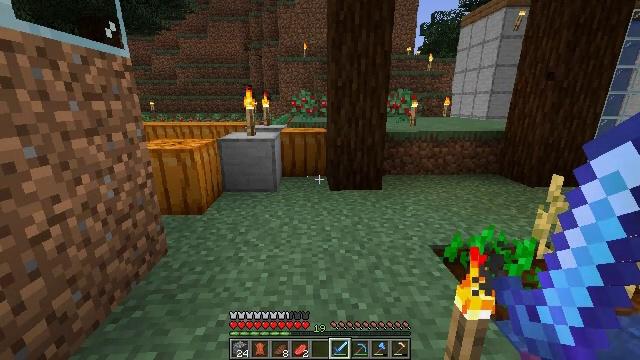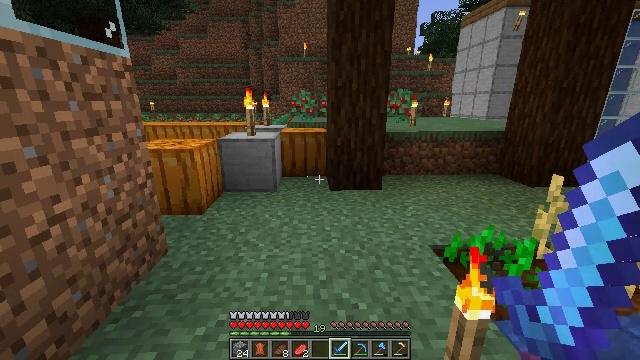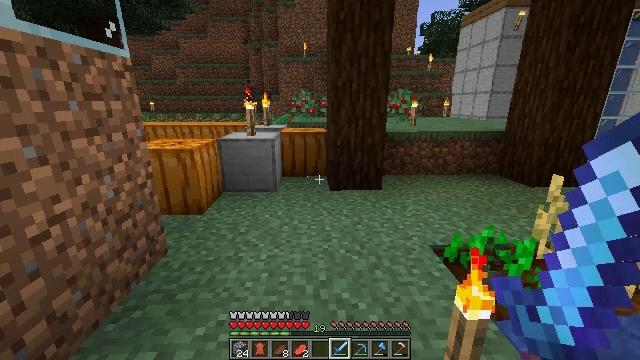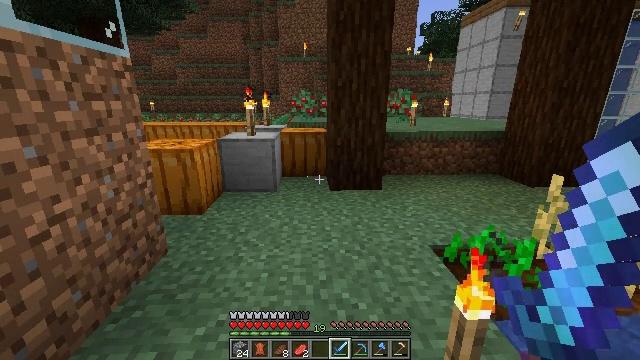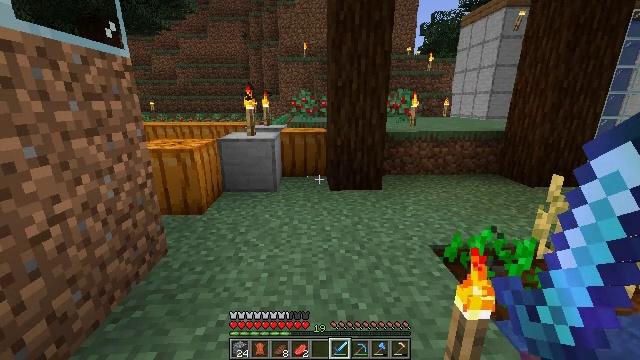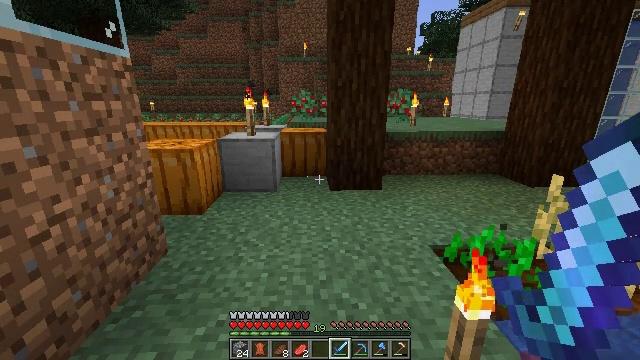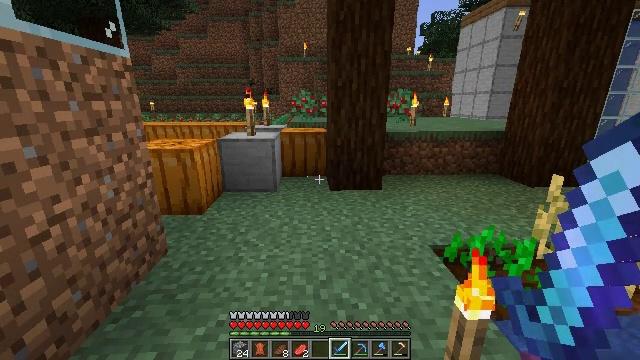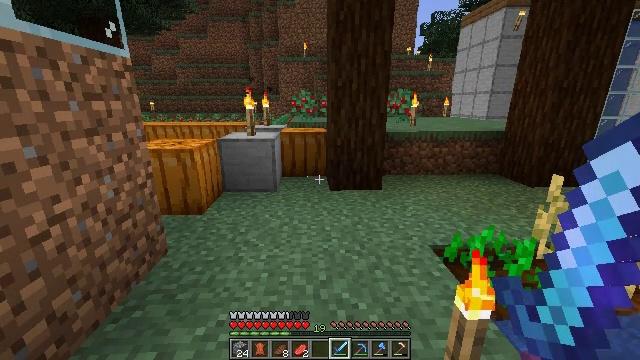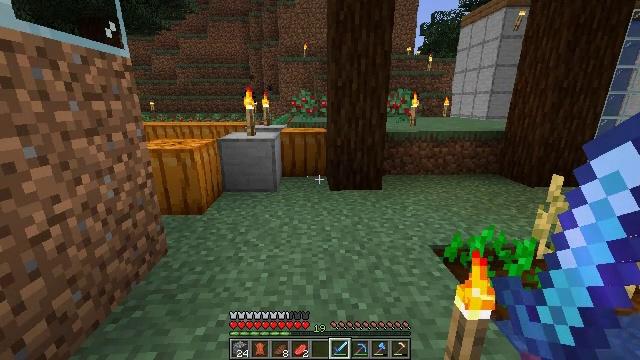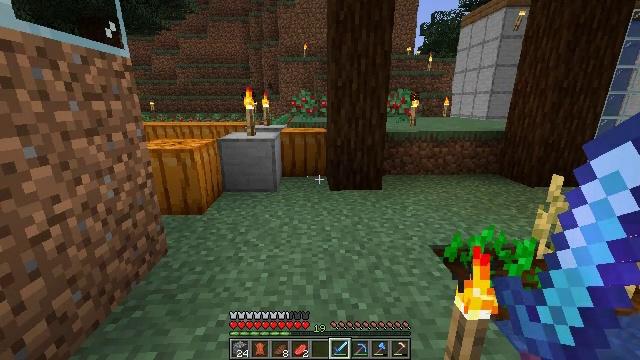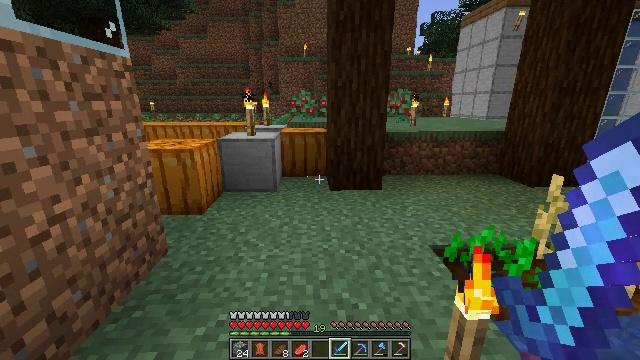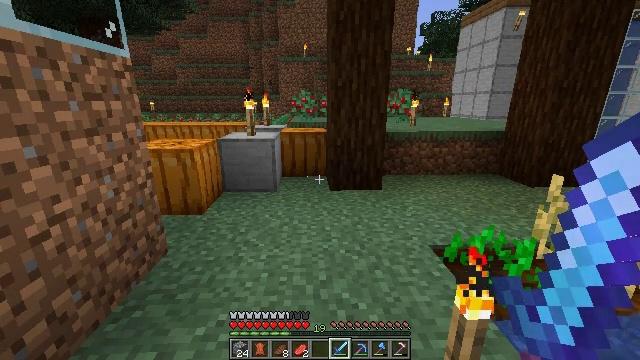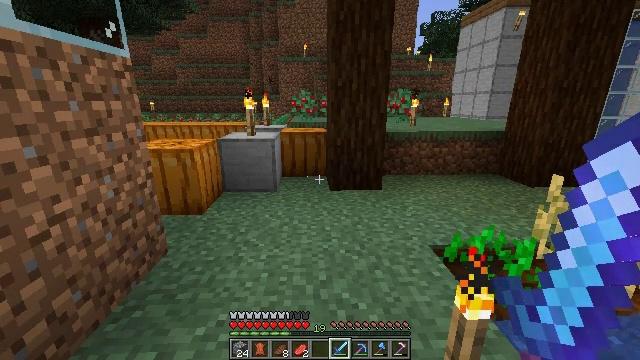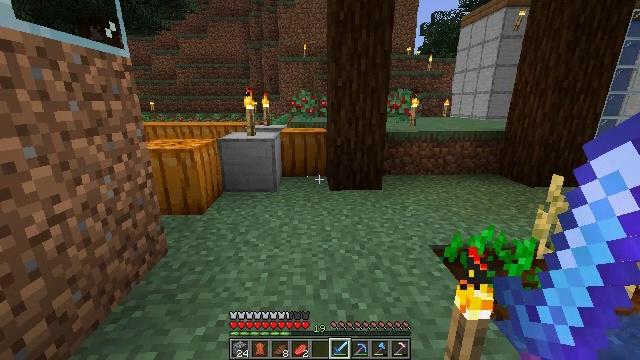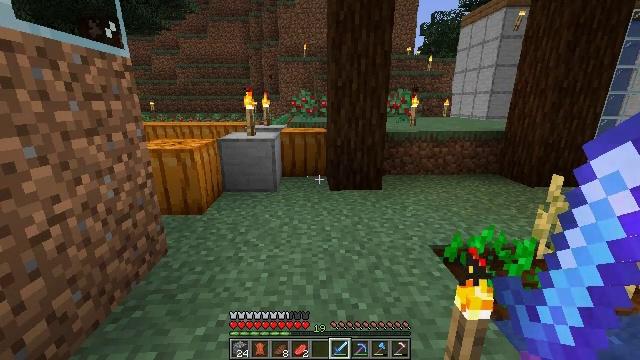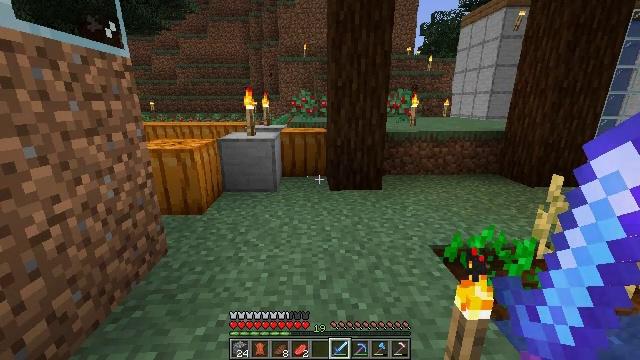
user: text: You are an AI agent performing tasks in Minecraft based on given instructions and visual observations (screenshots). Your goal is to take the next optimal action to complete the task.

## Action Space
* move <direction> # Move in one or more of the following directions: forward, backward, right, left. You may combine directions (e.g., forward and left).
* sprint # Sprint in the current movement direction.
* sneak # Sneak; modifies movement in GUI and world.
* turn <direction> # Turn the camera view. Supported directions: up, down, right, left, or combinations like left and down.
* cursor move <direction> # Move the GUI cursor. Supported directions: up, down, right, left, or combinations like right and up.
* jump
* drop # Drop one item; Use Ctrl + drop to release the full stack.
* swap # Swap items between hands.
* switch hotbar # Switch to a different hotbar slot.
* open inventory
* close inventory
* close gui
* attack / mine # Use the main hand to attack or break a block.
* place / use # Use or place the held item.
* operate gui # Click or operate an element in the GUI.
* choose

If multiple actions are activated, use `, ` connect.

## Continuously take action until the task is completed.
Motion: motion action
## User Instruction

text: Destroy the wheat to collect it.
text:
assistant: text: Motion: no_op
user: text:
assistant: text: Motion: no_op
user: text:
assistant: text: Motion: no_op
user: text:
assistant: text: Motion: no_op
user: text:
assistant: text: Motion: no_op
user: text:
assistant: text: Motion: no_op
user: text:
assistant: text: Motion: no_op
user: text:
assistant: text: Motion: no_op
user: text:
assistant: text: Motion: no_op
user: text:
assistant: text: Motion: no_op
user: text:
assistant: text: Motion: no_op
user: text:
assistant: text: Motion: no_op
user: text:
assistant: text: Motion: no_op
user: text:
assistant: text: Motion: no_op
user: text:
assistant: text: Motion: no_op
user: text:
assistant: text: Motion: no_op
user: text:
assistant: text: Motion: no_op
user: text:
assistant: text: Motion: no_op
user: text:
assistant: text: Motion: no_op
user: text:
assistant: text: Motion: no_op
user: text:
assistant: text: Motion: no_op
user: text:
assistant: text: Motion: no_op
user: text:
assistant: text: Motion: no_op
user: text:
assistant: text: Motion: no_op
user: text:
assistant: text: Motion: no_op
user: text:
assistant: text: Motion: no_op
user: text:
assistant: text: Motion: no_op
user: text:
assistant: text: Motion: no_op
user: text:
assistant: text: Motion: no_op
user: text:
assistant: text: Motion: no_op